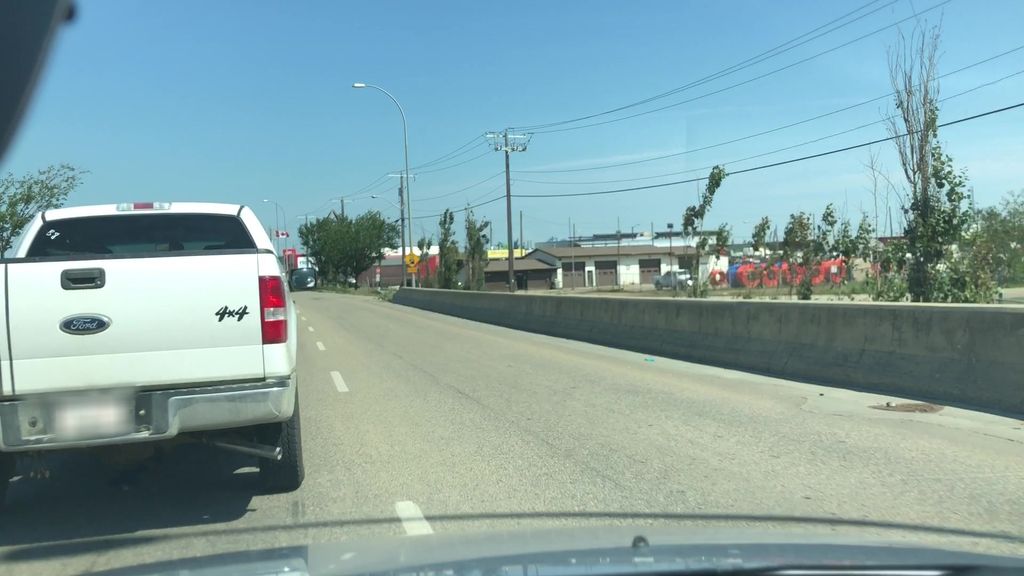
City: edmonton